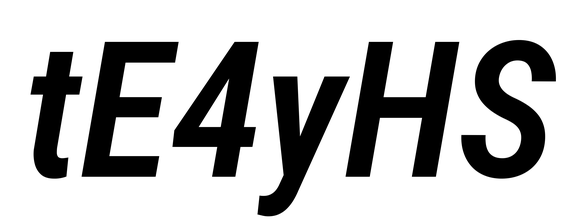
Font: Roboto-Italic_Condensed_SemiBold_Italic